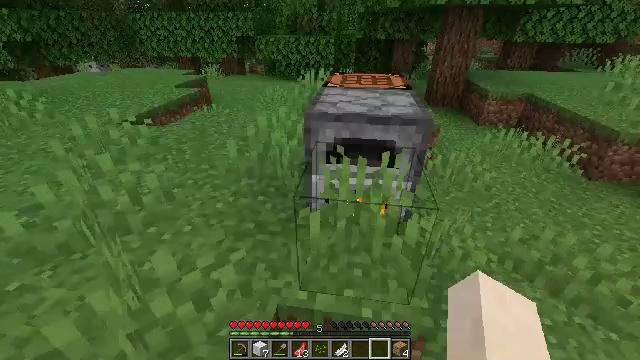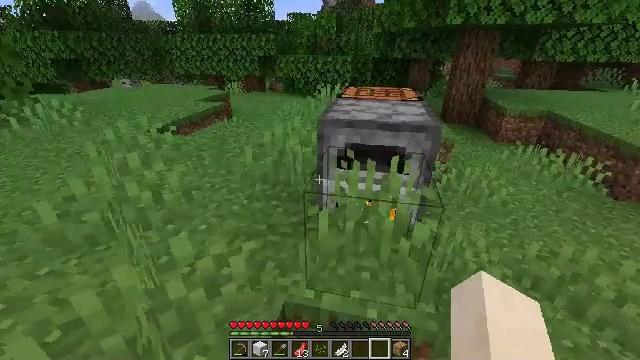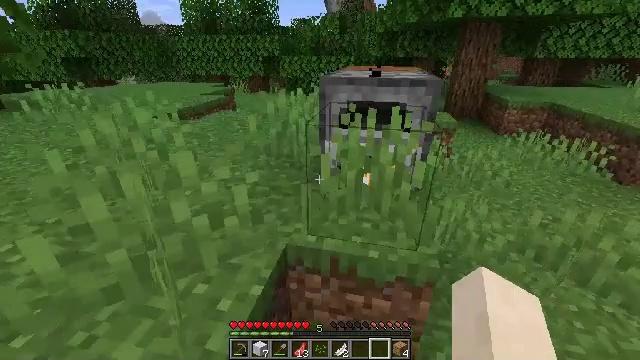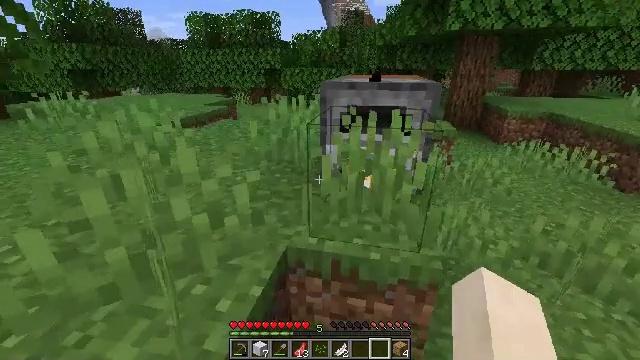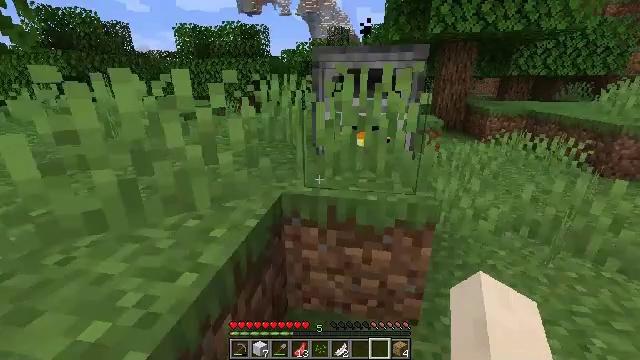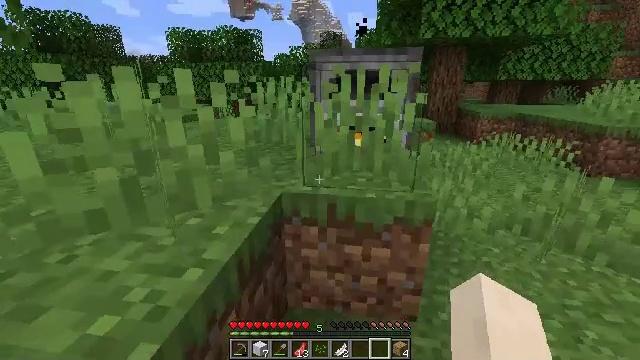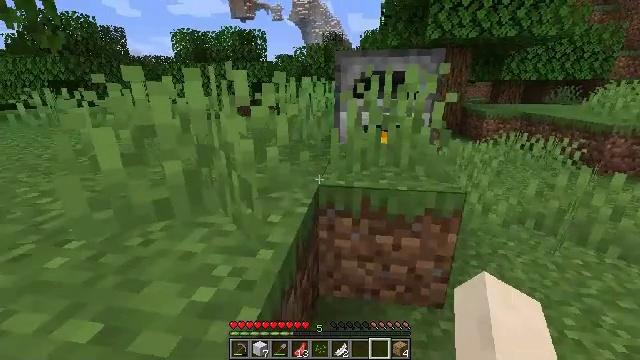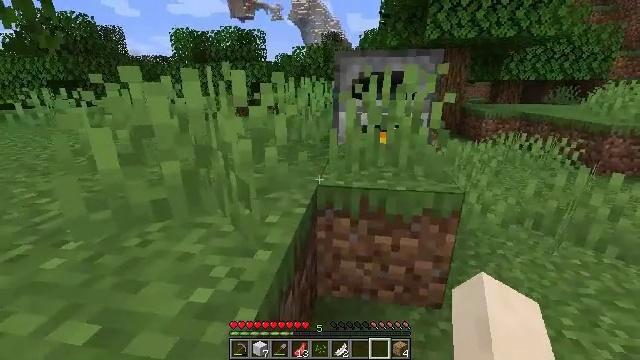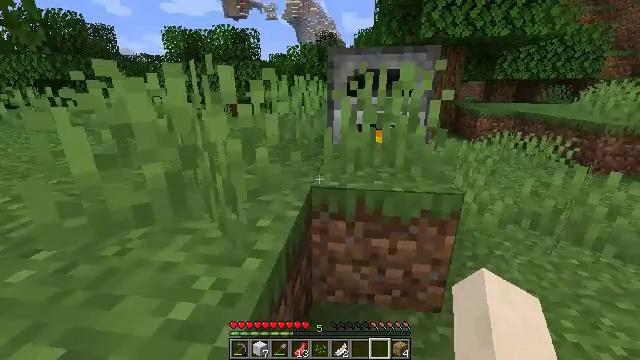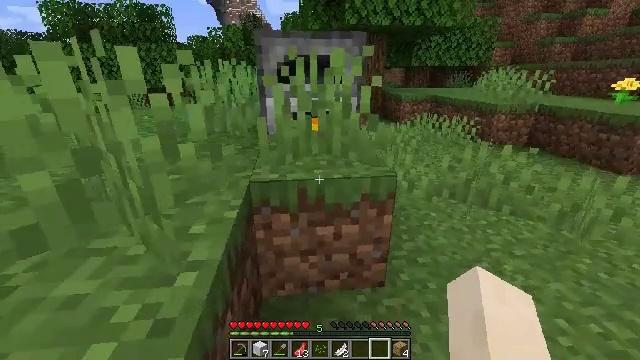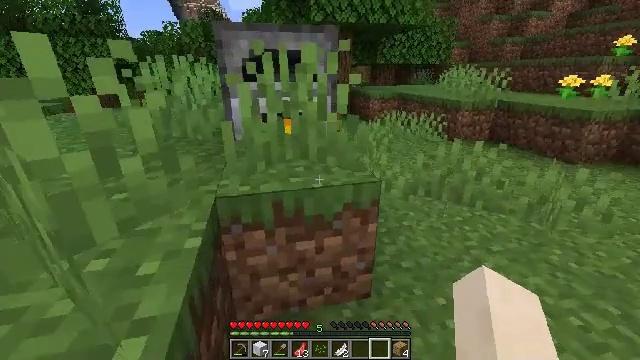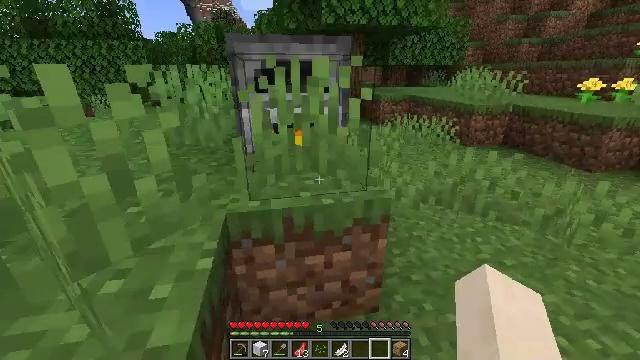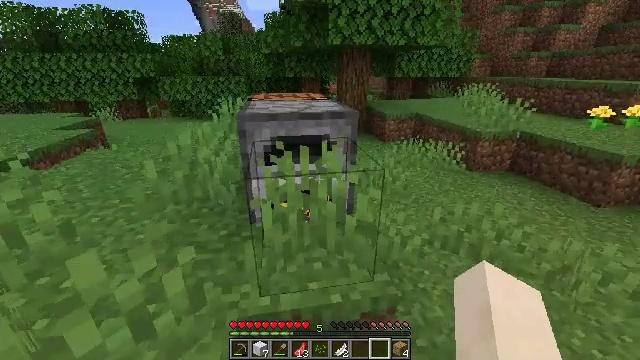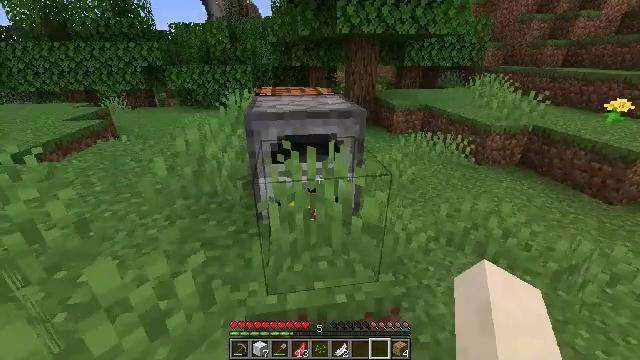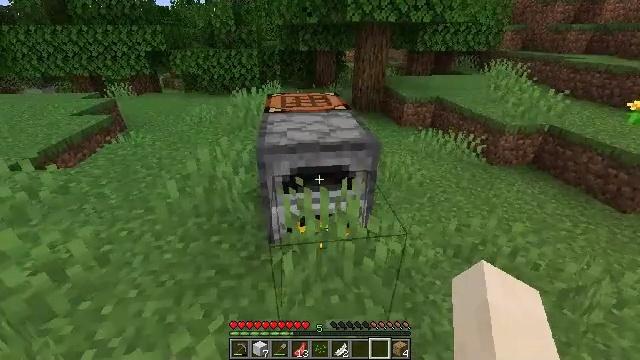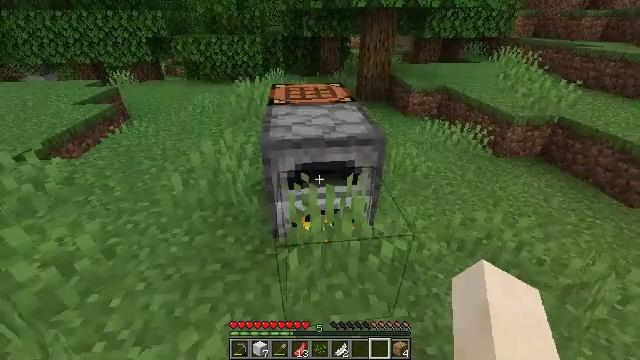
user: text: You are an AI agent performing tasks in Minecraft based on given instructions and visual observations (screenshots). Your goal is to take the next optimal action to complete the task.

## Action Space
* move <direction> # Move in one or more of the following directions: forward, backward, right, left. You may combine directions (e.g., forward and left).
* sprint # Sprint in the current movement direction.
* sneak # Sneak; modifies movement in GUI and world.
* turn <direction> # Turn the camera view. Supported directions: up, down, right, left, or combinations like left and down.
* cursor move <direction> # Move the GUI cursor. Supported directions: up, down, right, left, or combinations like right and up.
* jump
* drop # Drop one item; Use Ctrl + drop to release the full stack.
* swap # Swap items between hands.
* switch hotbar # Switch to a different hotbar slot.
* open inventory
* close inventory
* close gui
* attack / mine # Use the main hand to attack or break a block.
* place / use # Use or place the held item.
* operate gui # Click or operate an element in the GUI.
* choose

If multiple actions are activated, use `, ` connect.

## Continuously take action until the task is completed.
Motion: motion action
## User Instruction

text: craft item air
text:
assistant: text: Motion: move back and move left, turn left and up
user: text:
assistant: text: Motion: move back and move left, turn up
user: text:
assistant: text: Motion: move left, turn up
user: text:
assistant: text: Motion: move left, turn right and up
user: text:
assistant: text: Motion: move left, turn right
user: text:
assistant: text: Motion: move left
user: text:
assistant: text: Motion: move forward and move left
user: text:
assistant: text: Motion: move forward and move left, turn right
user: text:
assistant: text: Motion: move forward and move left, turn right and down
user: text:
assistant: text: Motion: move forward and move left, turn right
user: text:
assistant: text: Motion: move forward and move left, turn left, jump
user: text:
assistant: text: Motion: move forward and move left, turn left, jump
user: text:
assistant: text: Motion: move forward and move left, turn left and down, jump
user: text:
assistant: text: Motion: move forward and move left, turn left and down, jump
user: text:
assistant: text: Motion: move forward and move left, turn down
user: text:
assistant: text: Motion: move forward and move left, turn left and down
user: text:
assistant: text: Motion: move forward and move left
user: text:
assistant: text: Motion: move forward and move left, turn right and down
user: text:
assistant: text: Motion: move forward and move left, turn left and down
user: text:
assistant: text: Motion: move forward and move left
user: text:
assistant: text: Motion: move forward and move left
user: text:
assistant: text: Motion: move forward and move left
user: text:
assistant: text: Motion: move forward and move left, turn right and up
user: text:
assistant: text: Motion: move forward, turn right and up
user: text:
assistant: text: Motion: move forward, turn right
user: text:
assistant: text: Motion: move forward, turn right
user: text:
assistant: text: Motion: move forward
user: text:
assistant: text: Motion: move forward, sprint, turn right and down
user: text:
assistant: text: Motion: move forward, sprint, turn right and down, jump
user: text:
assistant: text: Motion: move forward, sprint, turn right and down, jump